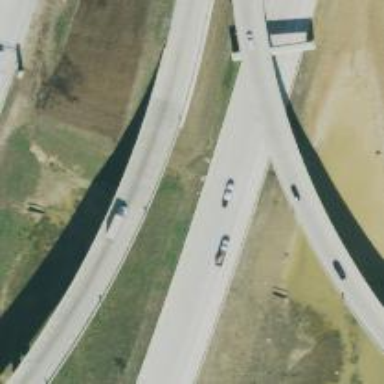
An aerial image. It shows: Bridge over motorway_link.